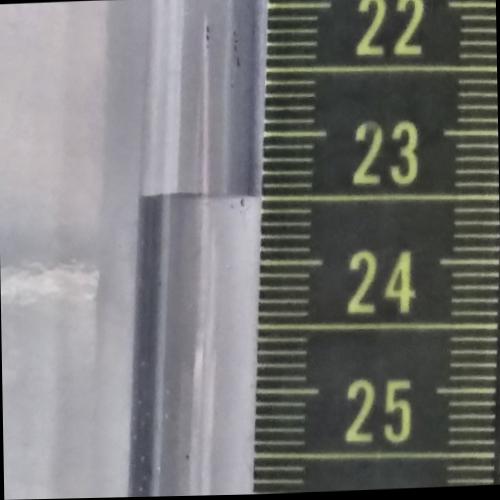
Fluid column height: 23.5 cm